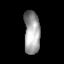
Tissue: skin
Cell type: T cells
Senescence score: 0.6774
Nuclear area (px): 675
Mean DAPI intensity: 158.85